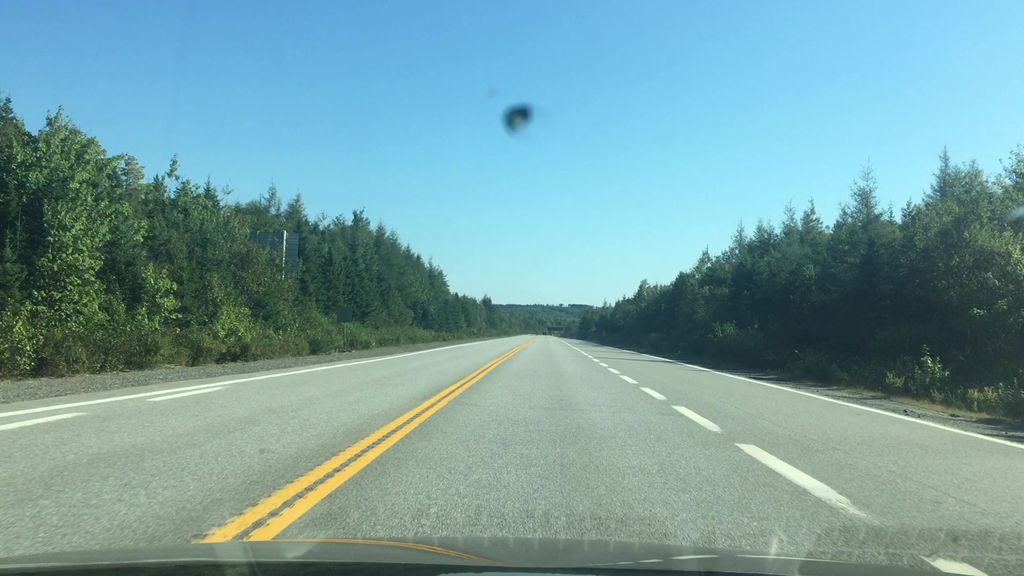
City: halifax